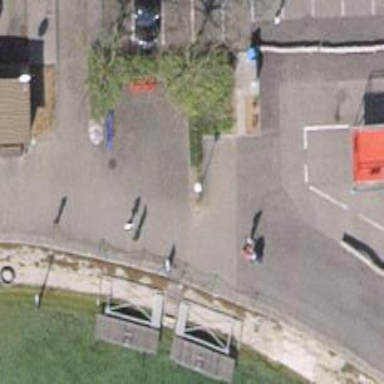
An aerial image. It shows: Bicycle parking facility.